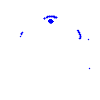
Particle: pion